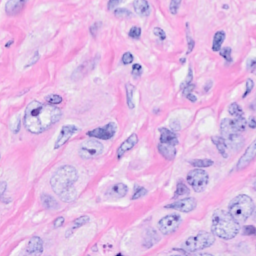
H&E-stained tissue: Breast